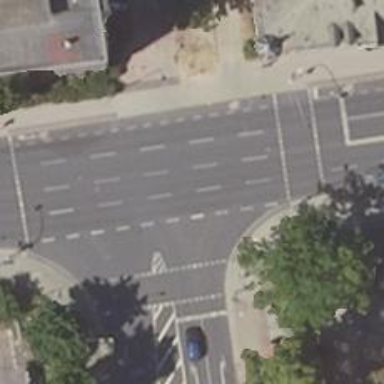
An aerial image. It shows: Road with traffic signals.